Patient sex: M
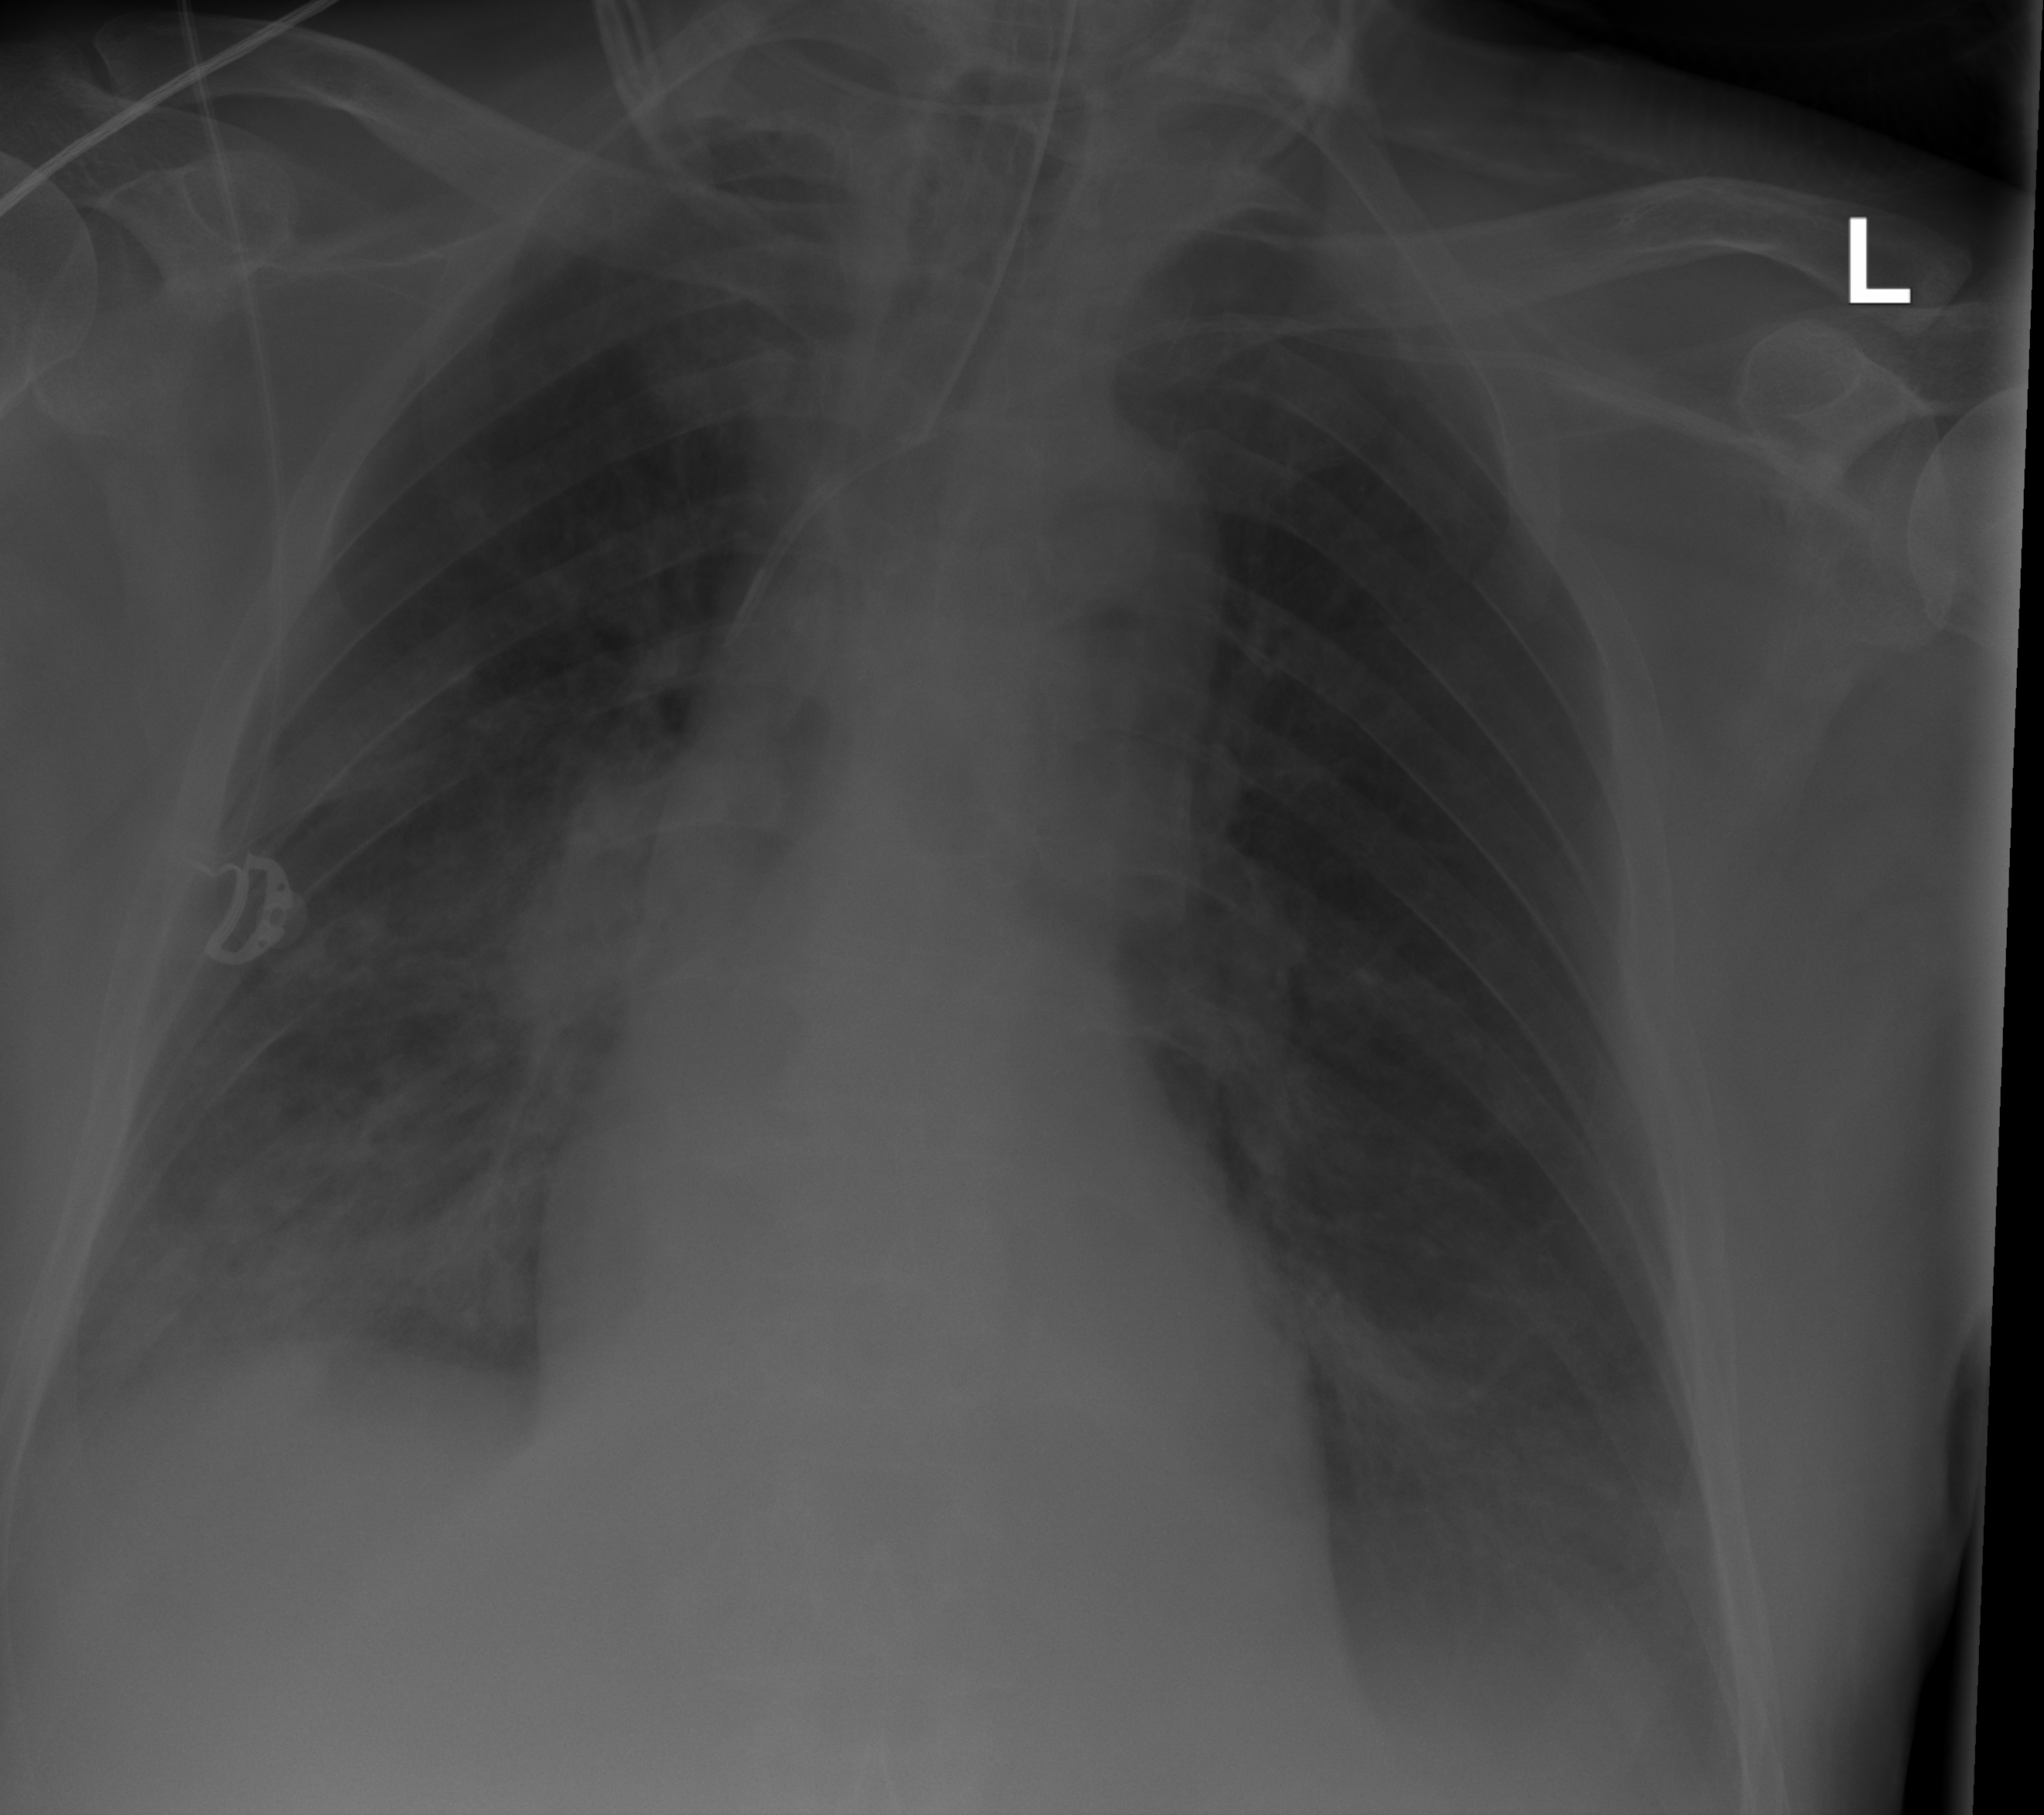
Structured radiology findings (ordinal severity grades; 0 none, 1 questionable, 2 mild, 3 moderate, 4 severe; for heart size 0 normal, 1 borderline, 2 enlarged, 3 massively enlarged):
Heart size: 0
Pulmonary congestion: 2
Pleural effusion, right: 2
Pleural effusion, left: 2
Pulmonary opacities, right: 2
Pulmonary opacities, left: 0
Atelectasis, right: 2
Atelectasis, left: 2